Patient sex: F
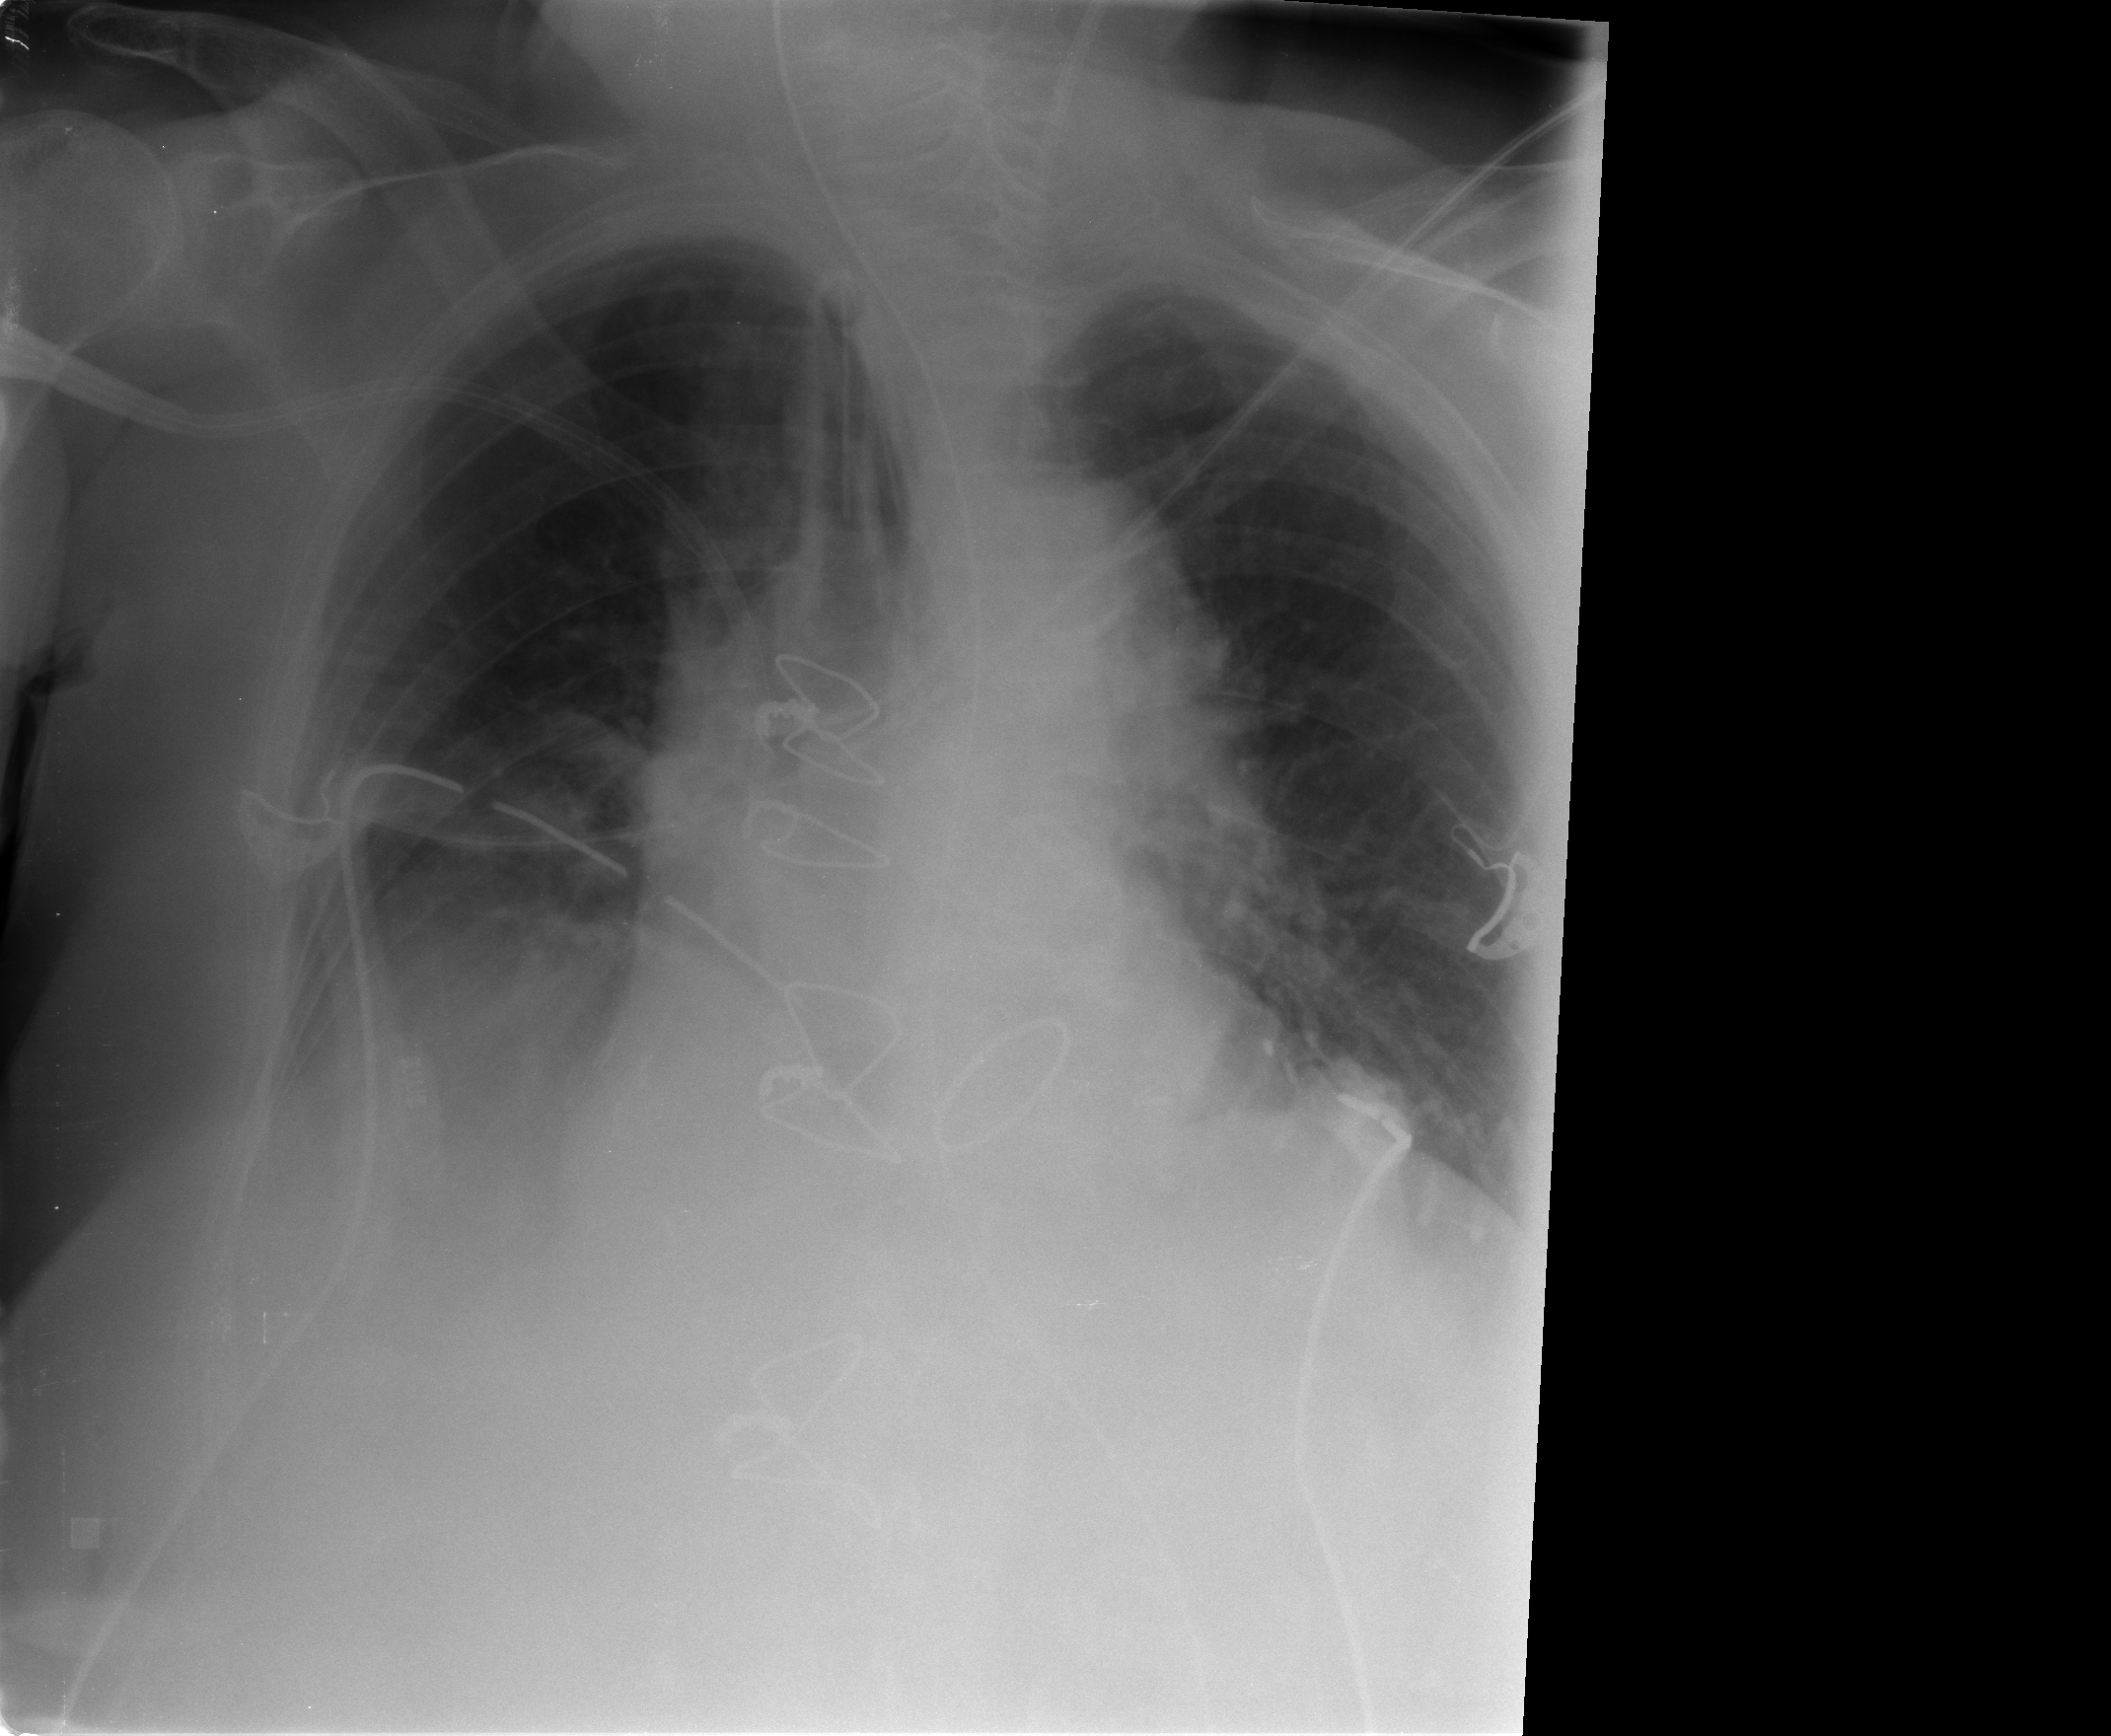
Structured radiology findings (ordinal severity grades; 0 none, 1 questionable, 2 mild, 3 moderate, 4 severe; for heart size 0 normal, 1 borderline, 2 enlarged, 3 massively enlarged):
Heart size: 2
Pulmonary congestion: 0
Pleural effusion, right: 2
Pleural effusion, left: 0
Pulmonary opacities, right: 0
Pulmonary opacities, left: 0
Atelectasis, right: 2
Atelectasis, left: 2